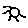
Label: sun